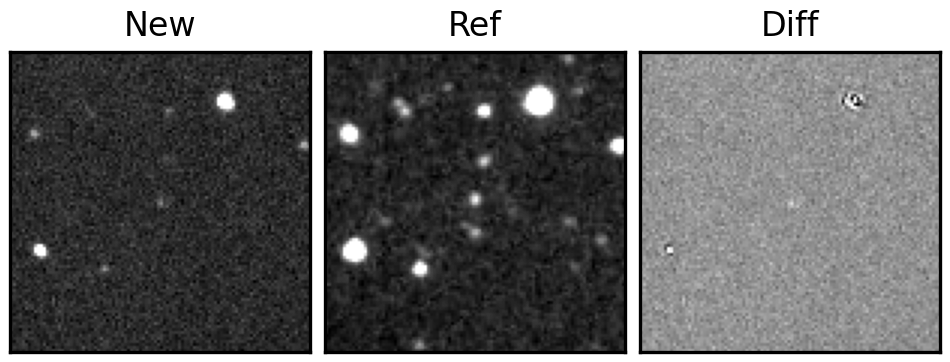
Label: real